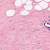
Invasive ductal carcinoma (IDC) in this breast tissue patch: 0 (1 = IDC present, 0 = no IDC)